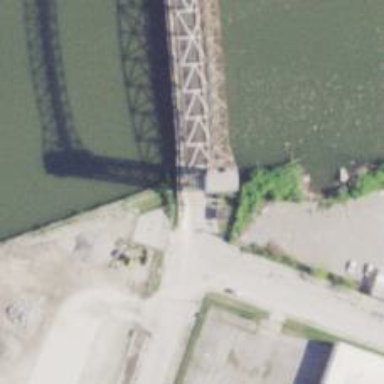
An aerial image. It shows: Unclassified road that crosses lift bridge.